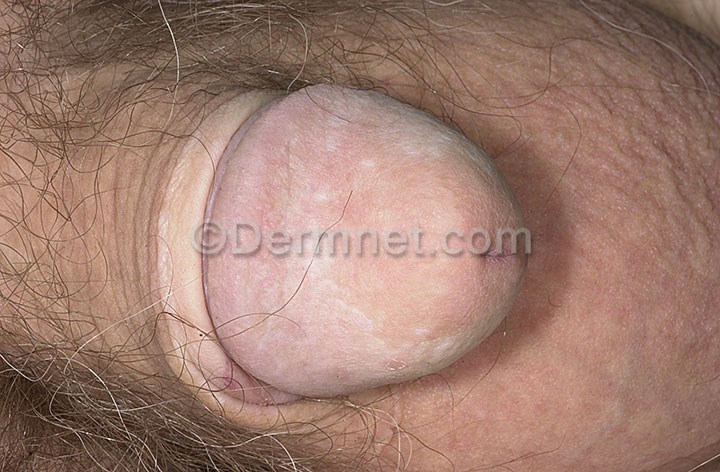
Disease: Psoriasis pictures Lichen Planus and related diseases